The plot is a Hilbert-envelope spectrum of a rotating bearing's acceleration signal, annotated with the bearing's characteristic defect frequencies. Classify the bearing condition as one of: normal, inner_race, outer_race, ball.
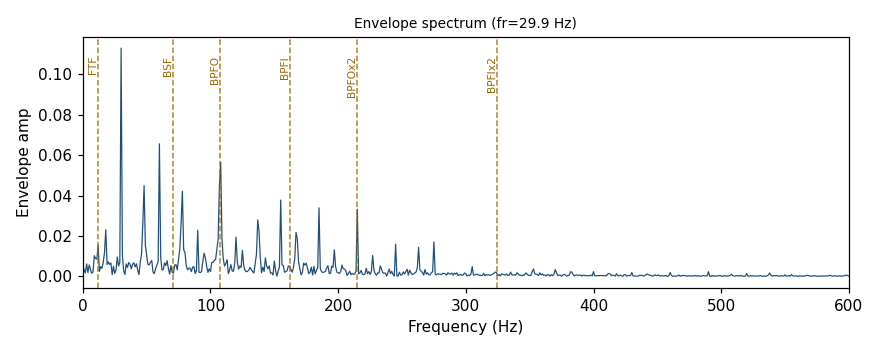
Answer: outer_race